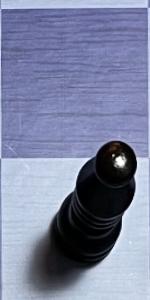
Label: Bishop_Black